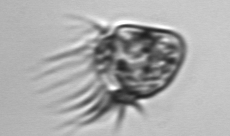
Label: Strombidium_morphotype1